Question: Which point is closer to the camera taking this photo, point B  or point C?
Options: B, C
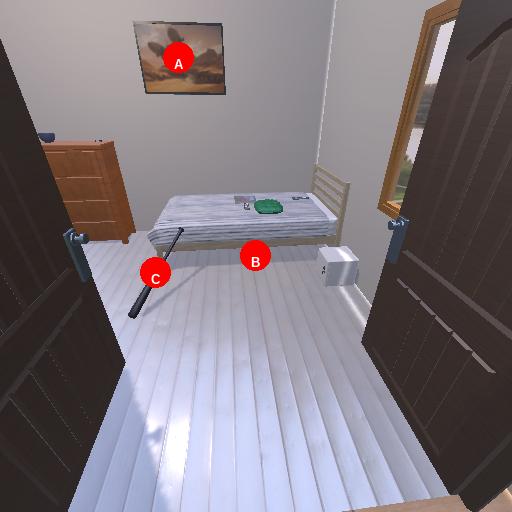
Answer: B